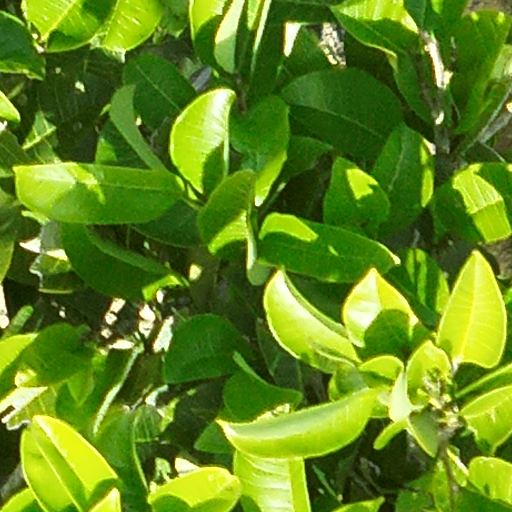
Species: Brosimum alicastrum
GBIF accepted scientific name: Brosimum alicastrum
Crown area (m\u00b2): 308.992